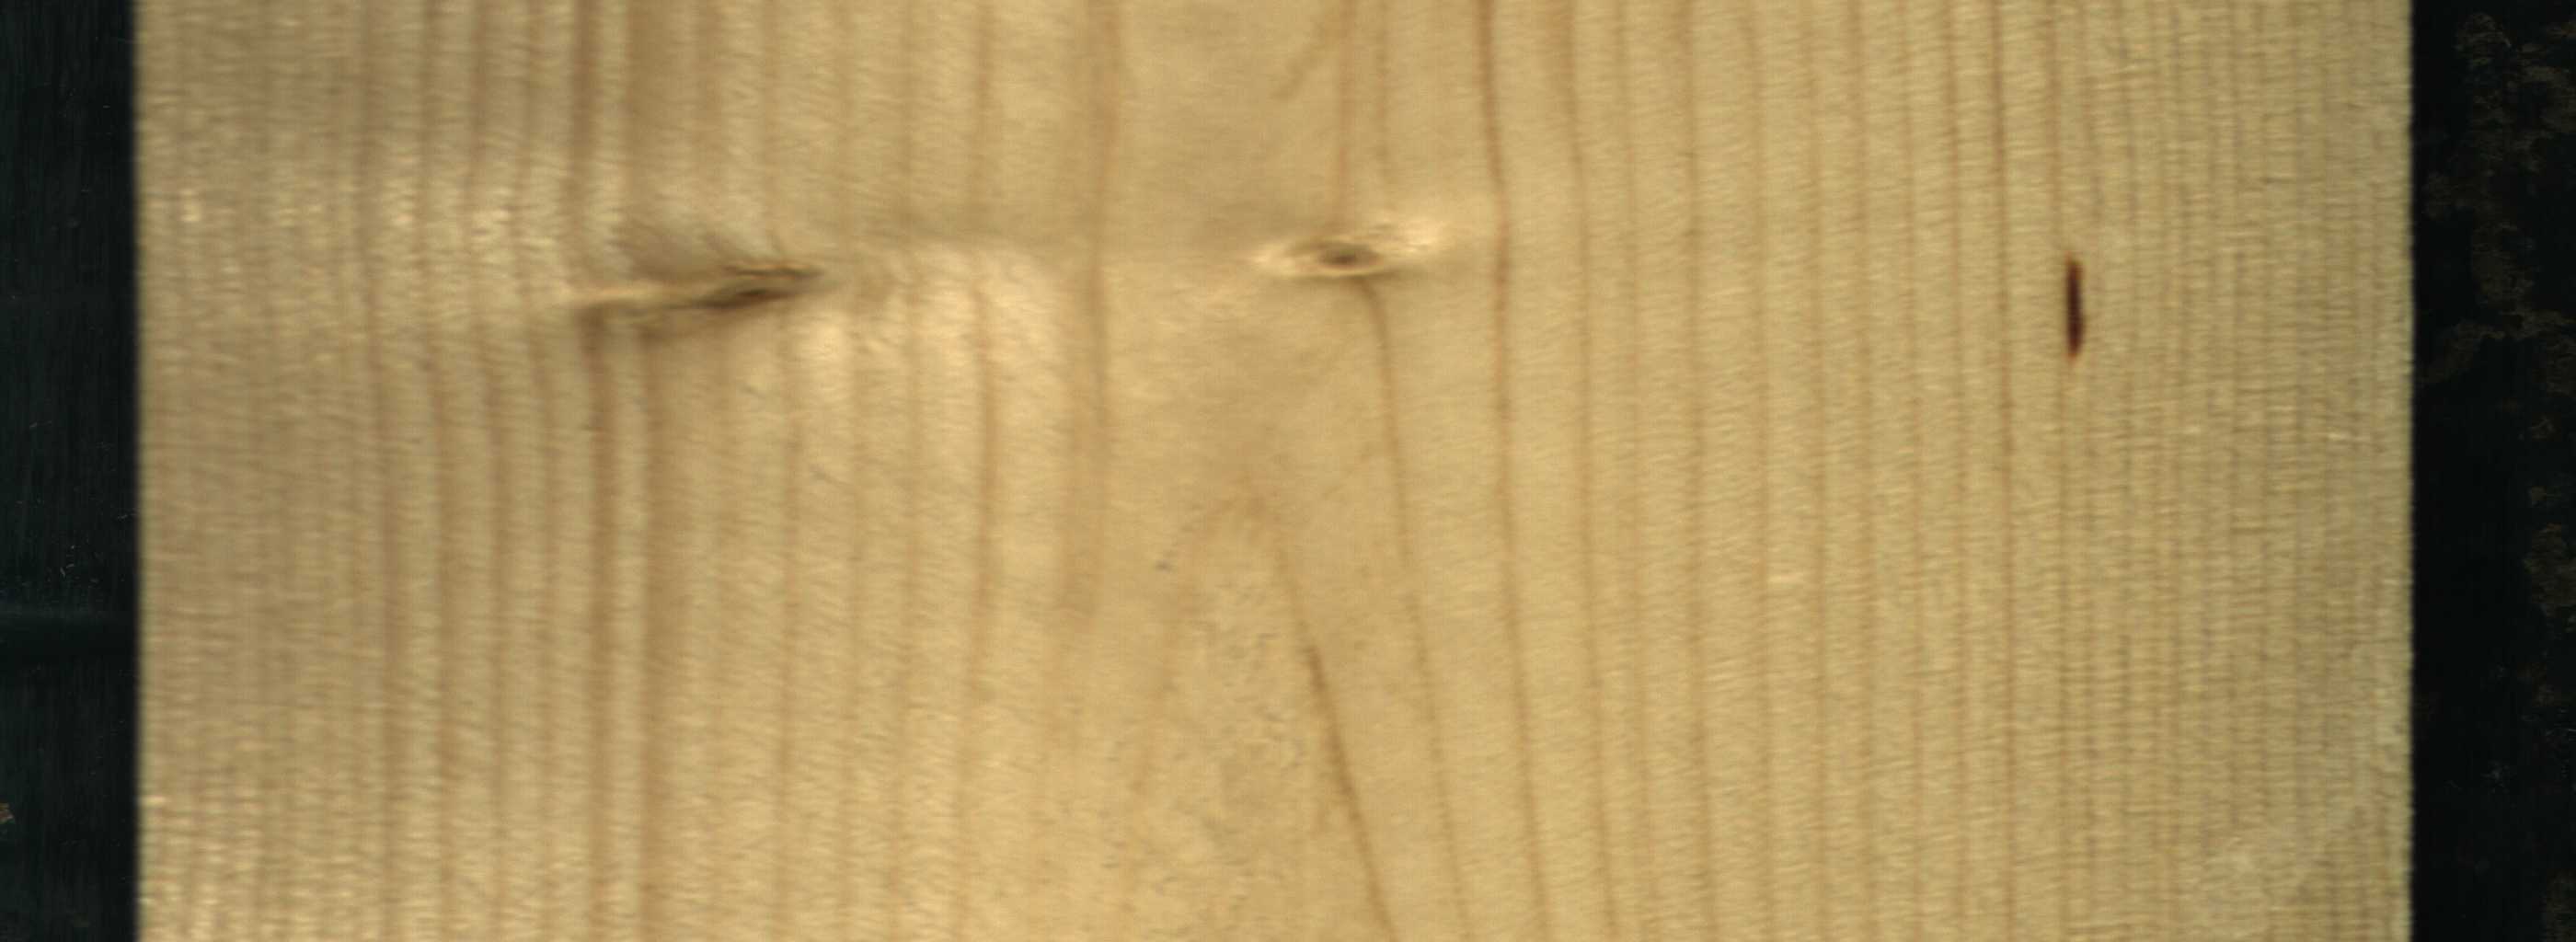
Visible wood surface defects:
resin
Live_Knot
Live_Knot